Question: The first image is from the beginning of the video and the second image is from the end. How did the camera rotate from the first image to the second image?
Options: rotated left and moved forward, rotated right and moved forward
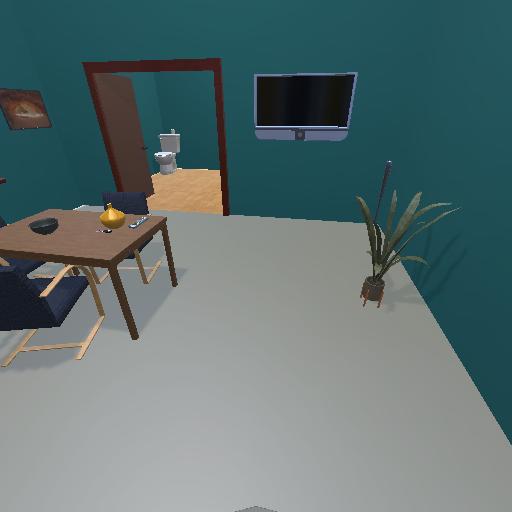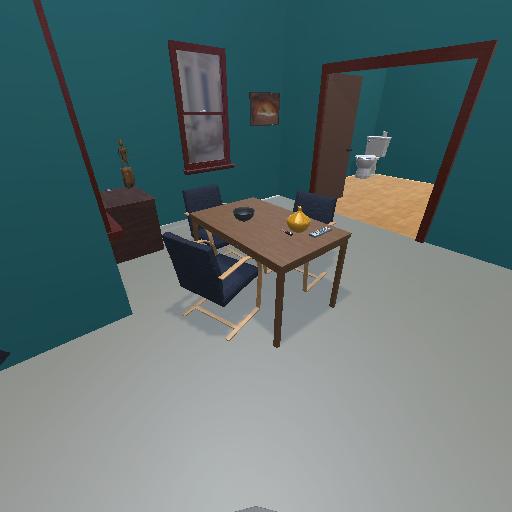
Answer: rotated left and moved forward